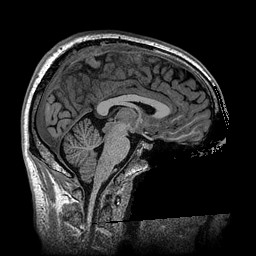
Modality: T1w
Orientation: sagittal
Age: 23
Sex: male